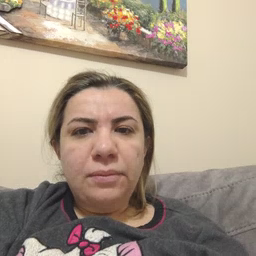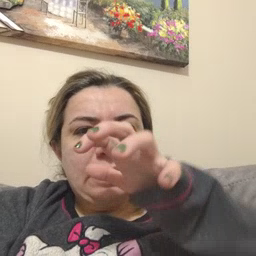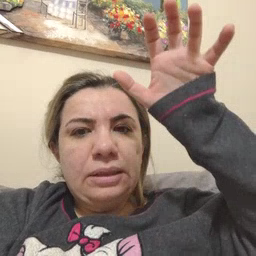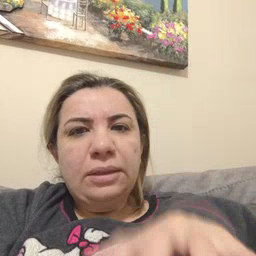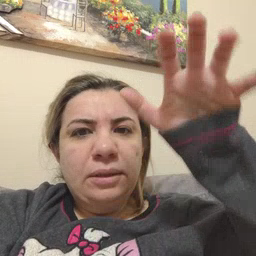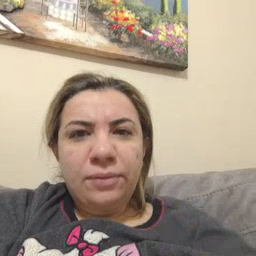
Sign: alligator